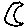
Label: moon